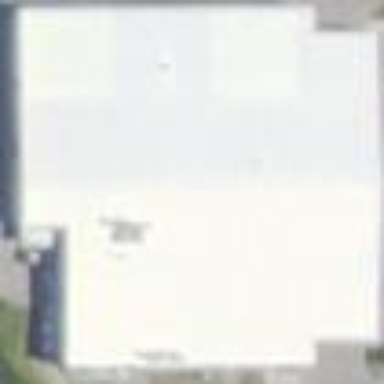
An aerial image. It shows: Industrial building housing car repair shop.